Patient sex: M
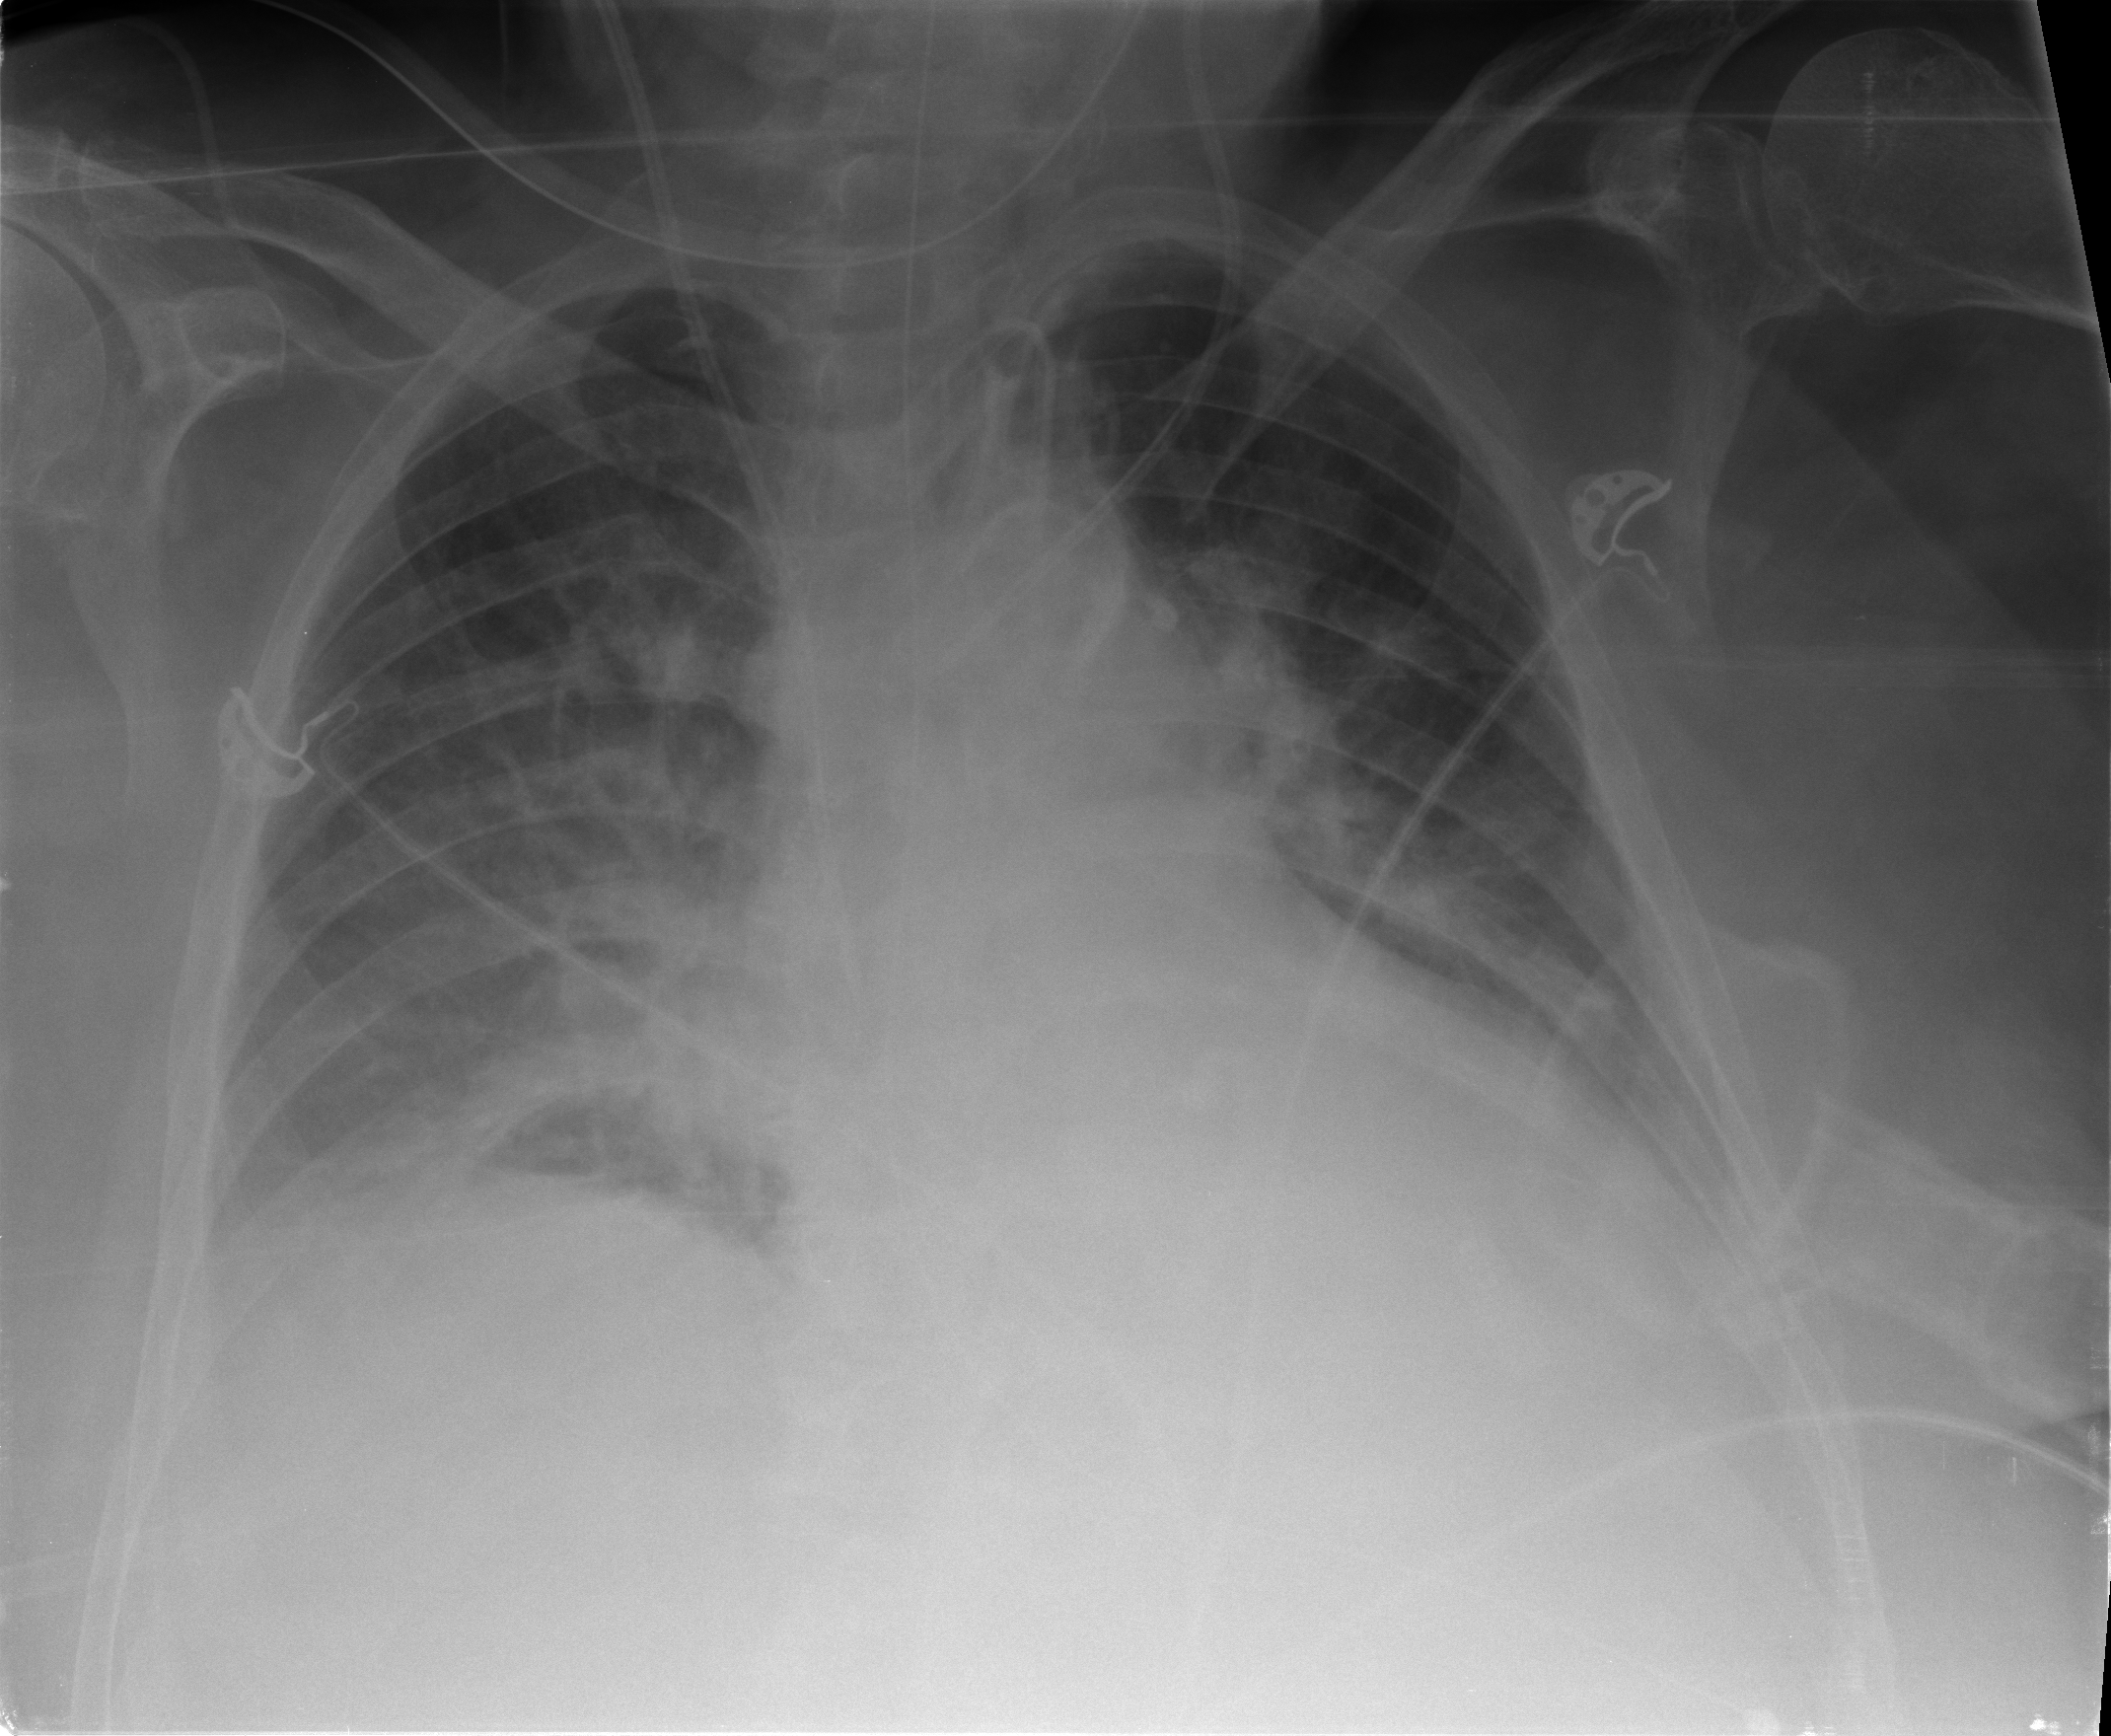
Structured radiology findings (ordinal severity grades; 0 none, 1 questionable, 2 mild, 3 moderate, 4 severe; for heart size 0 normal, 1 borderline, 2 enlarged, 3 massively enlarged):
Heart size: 0
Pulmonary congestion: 2
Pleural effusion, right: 2
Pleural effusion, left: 2
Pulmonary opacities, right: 0
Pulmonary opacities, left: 0
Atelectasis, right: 0
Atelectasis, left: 1